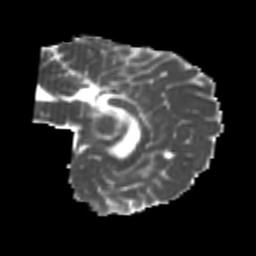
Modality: MD
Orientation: sagittal
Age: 20
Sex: male
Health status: healthy
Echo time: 0.074 s